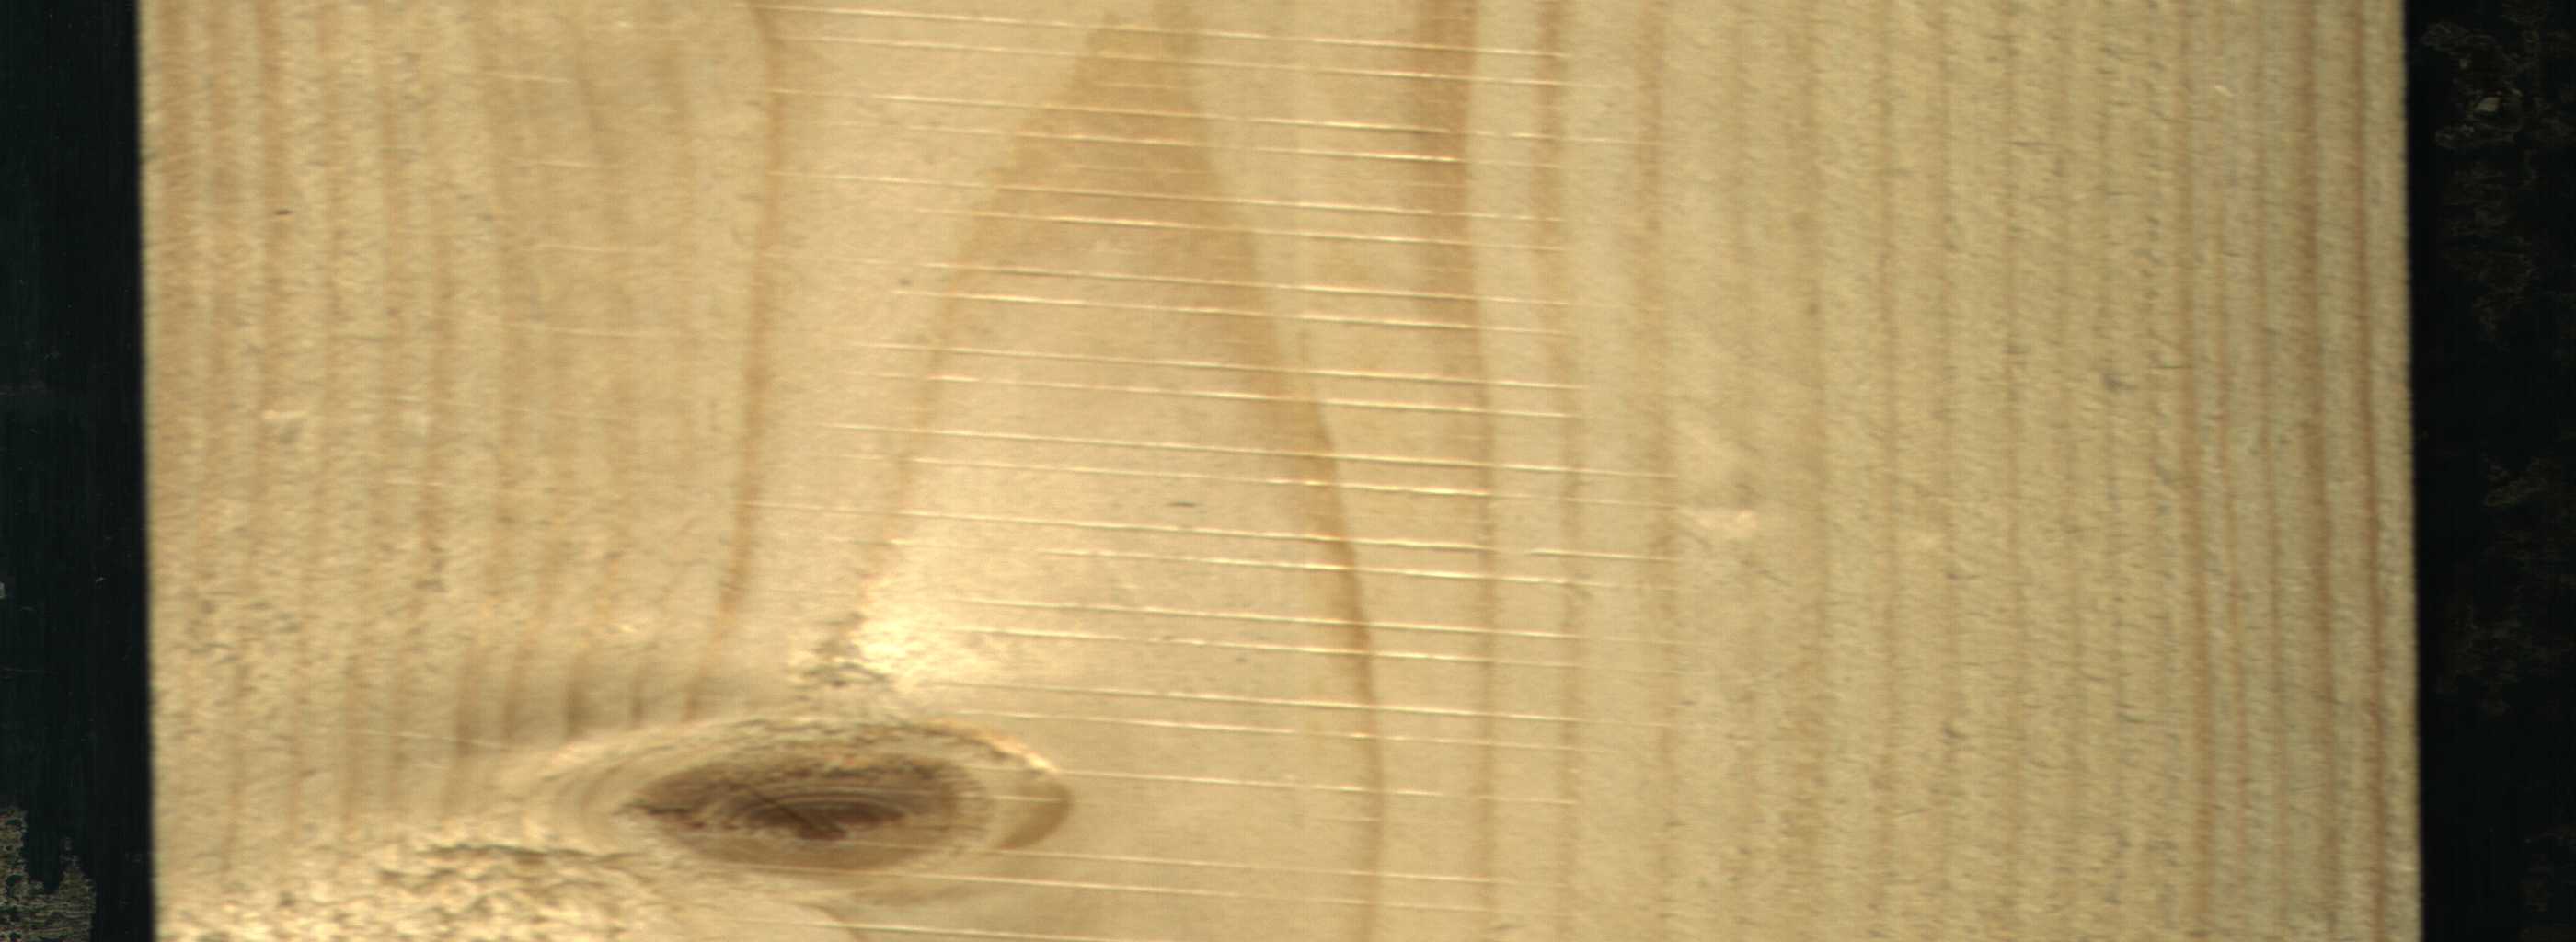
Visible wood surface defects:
Live_Knot